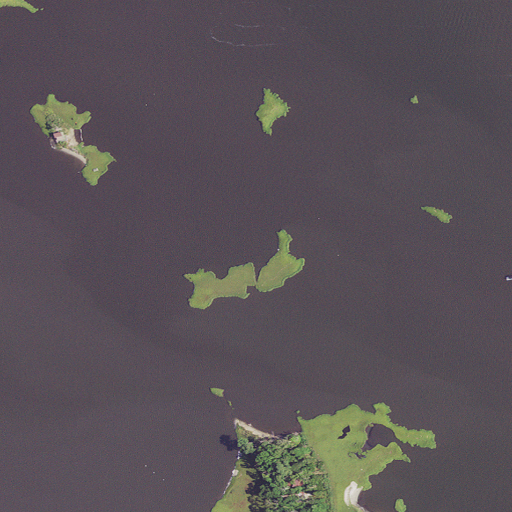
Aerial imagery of island in Maryland named Johns Hammock containing open water, herbaceous wetlands, and woody wetlands